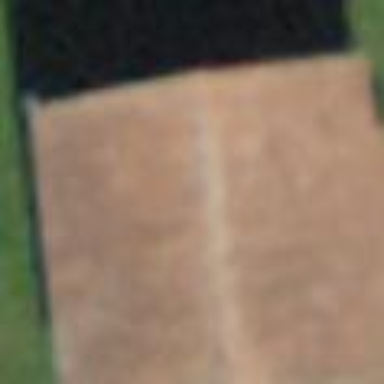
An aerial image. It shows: Rural barn.